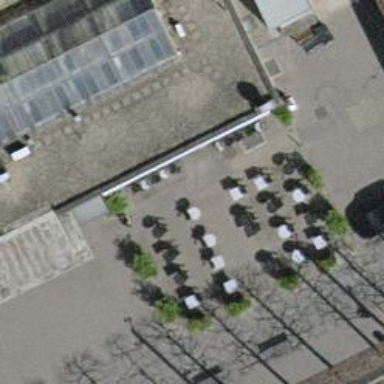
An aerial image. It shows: Café.